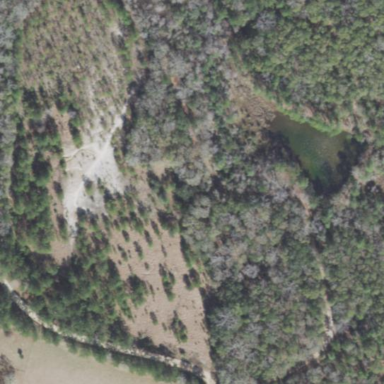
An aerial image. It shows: Mixed leaf woodland.